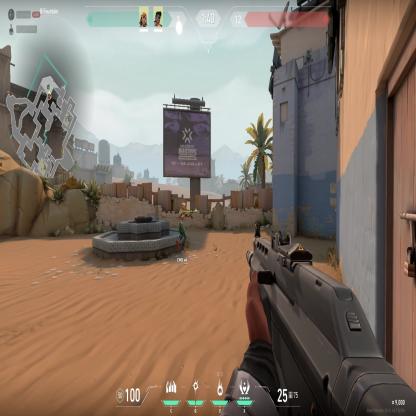
Label: teammate